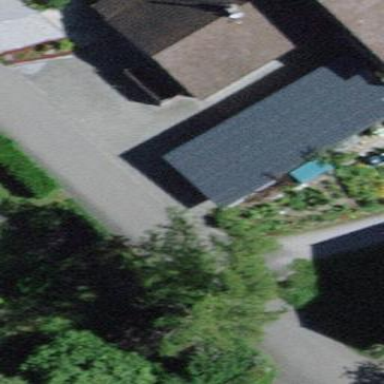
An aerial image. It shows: Shed.